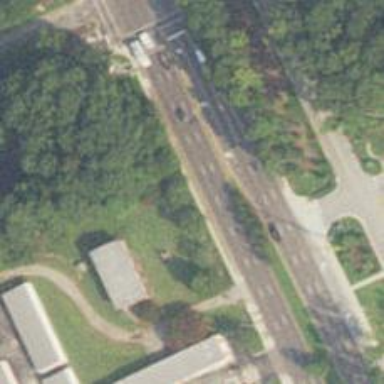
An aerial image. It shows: Footway.